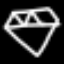
Label: diamond